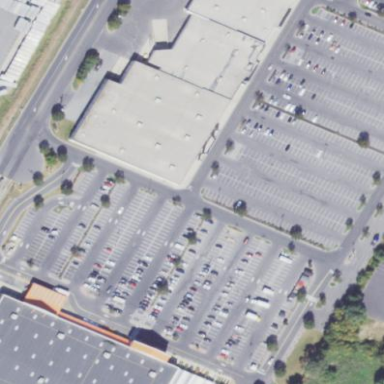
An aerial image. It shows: Retail area.